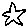
Label: star